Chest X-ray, PA view. Patient: 60 years old, sex F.
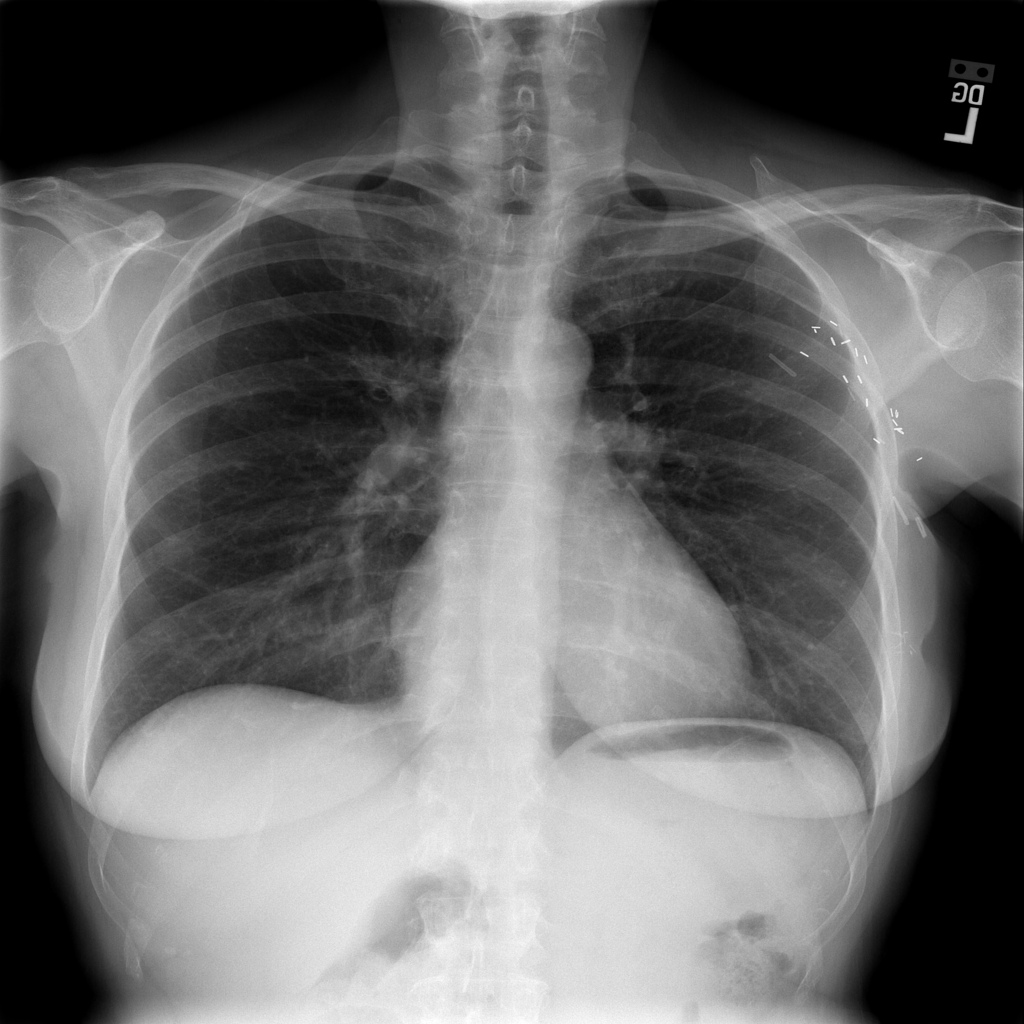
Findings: No Finding